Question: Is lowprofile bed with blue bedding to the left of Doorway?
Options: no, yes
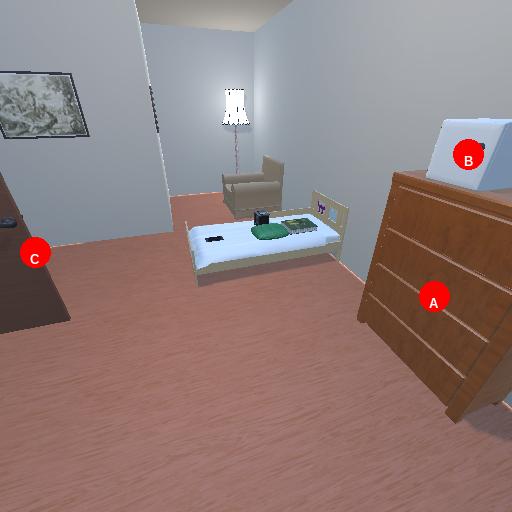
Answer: no